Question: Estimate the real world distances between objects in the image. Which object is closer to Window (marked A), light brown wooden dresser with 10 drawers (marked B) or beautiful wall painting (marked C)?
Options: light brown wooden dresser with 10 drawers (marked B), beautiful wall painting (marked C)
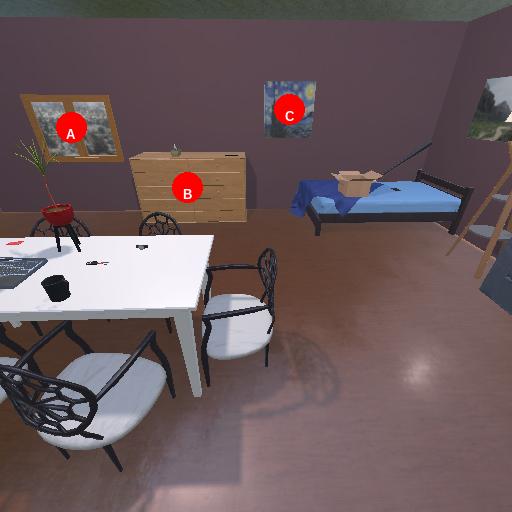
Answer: light brown wooden dresser with 10 drawers (marked B)